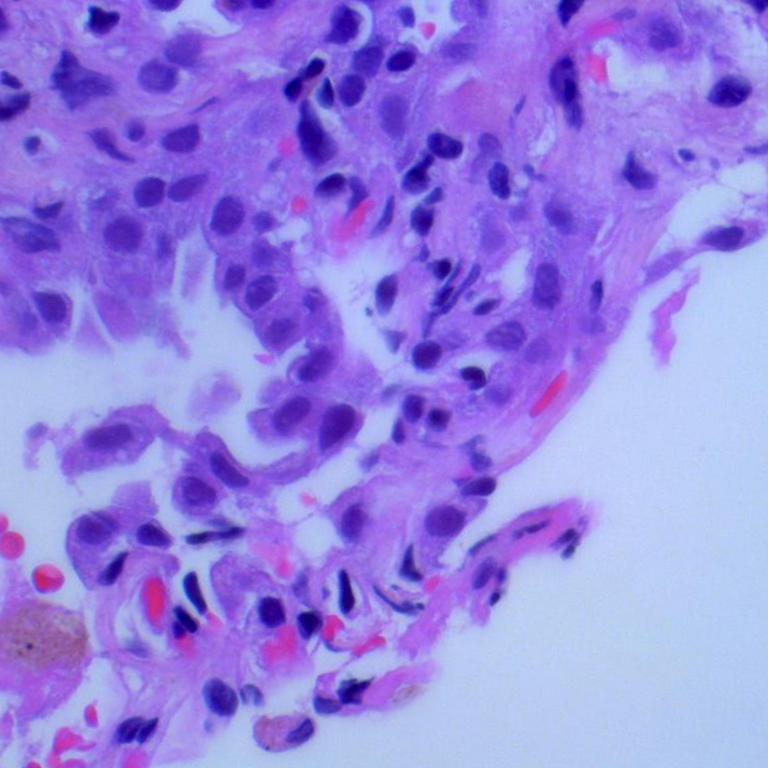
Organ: lung
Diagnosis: adenocarcinomas